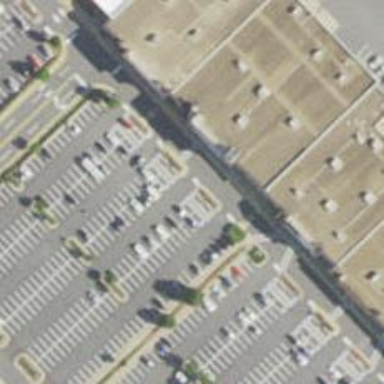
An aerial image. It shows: Parking space.